Question: I've to create below image using layer-list.
Note: Assuming the cloudy icon in the middle is available.
So bassically:
1. How to draw a box with red background.
2. 1dp black border.
3. Place an available image in the middle of the rectengle

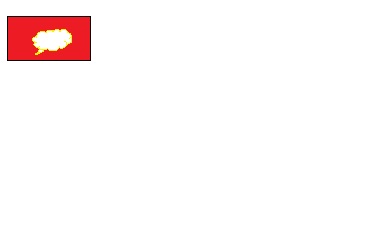
Answer: Layout xml:
'''
<View android:layout_width="200dp"
android:layout_height="100dp"
android:background="@drawable/my_drawable" />
'''
Drawable xml:
'''
<layer-list xmlns:android="http://schemas.android.com/apk/res/android">
<item>
<shape android:shape="rectangle">
<stroke android:width="1dp" android:color="#000000"/>
<solid android:color="#FF0000"/>
</shape>
</item>
<item>
<bitmap android:gravity="center" android:src="@drawable/icon"/>
</item>
</layer-list>
'''